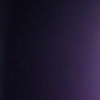
Label: space